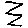
Label: zigzag